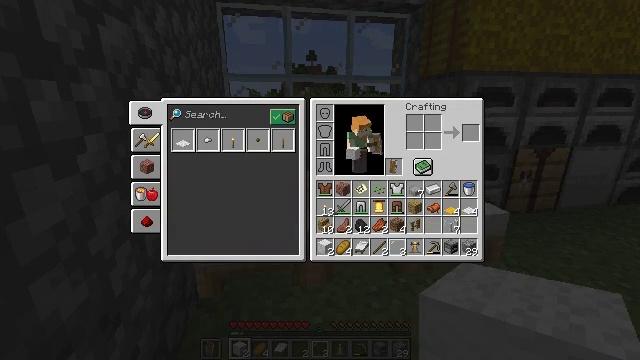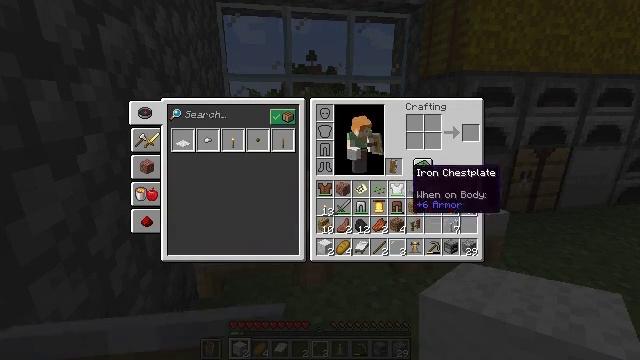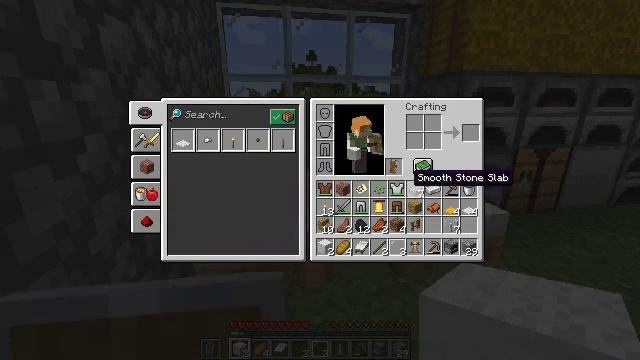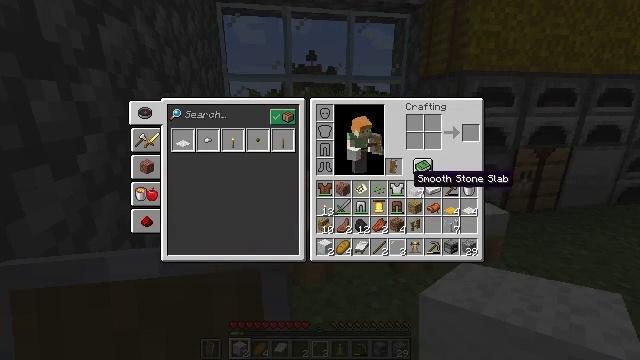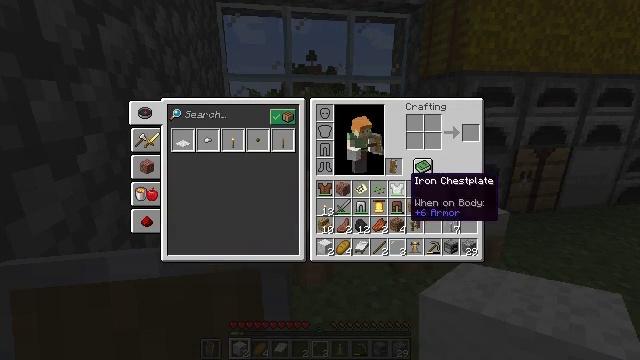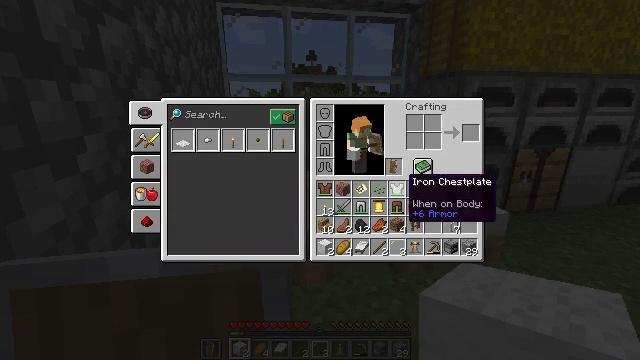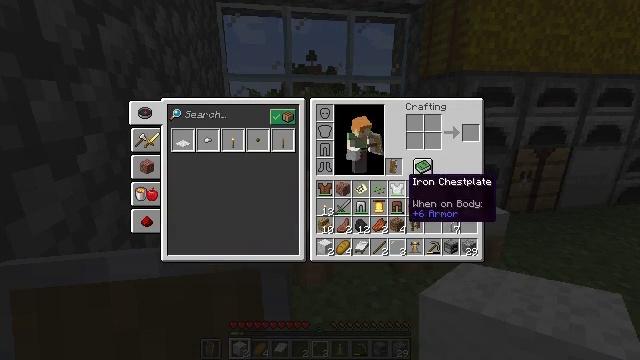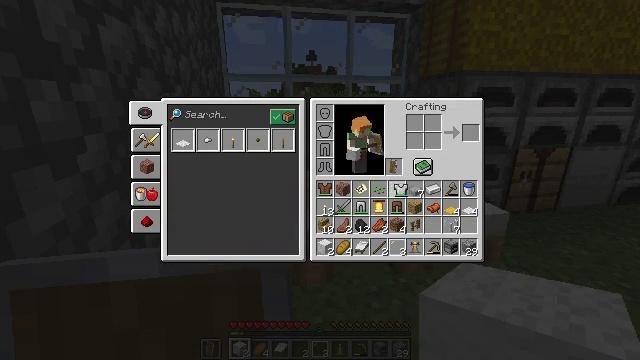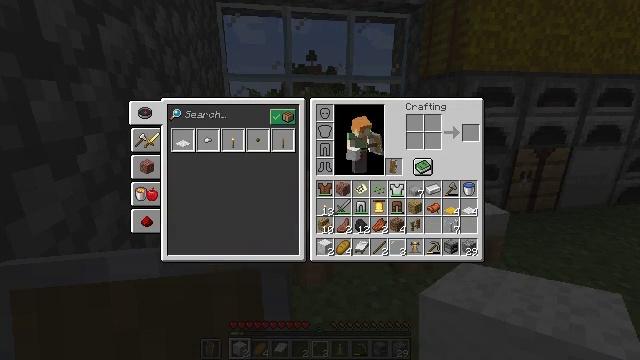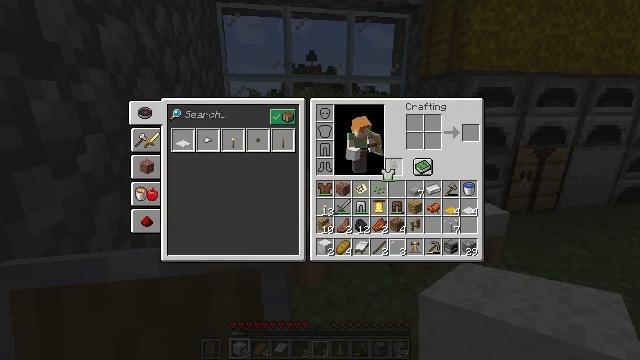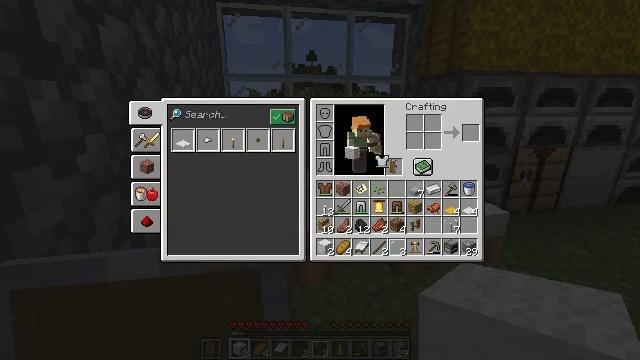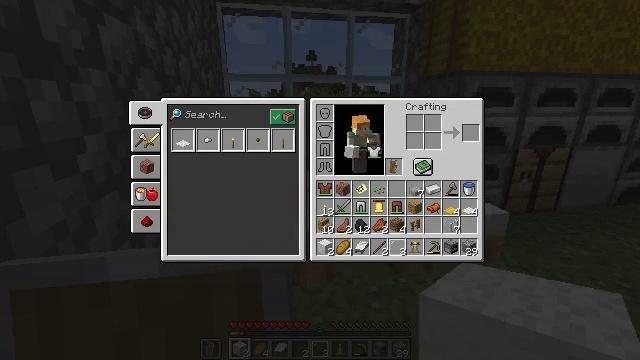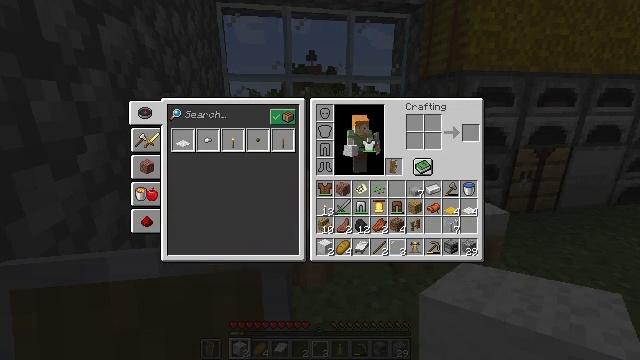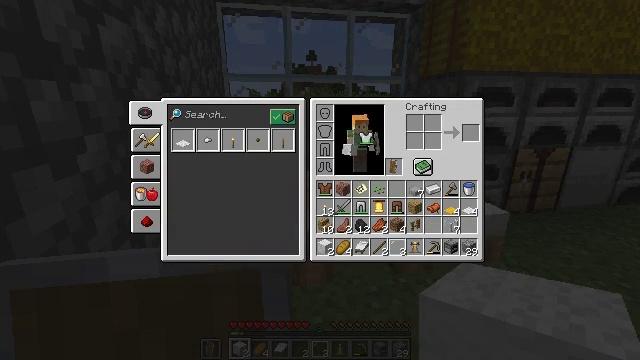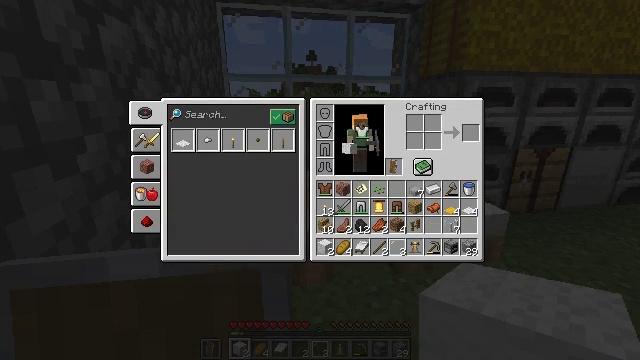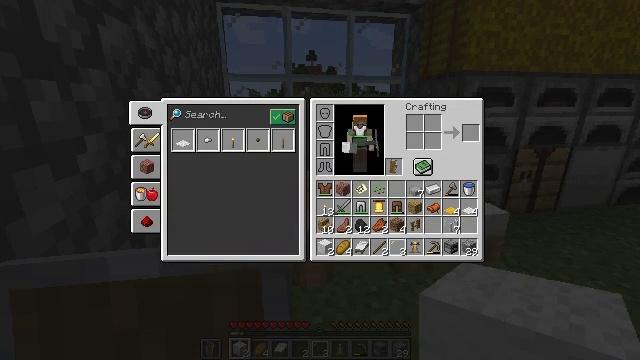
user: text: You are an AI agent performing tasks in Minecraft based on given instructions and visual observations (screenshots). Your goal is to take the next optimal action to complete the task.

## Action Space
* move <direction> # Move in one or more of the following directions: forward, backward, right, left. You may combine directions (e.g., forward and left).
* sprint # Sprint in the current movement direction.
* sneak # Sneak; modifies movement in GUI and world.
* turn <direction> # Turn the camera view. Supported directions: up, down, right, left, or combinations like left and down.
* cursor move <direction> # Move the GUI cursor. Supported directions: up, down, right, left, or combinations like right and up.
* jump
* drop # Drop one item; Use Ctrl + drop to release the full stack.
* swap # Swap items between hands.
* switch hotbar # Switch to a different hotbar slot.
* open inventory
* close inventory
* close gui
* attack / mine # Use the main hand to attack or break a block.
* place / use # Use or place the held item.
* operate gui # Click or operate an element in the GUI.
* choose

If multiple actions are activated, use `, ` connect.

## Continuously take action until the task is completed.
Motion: motion action
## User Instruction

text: Collect dirt by holding left button.
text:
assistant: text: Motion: no_op
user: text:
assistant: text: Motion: no_op
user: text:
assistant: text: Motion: no_op
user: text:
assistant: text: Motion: no_op
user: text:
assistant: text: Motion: no_op
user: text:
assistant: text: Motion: no_op
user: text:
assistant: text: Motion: operate gui
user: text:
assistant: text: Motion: operate gui
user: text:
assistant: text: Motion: cursor move left and up
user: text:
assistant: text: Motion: cursor move up
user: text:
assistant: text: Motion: cursor move left and up
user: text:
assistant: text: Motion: no_op
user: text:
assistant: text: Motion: cursor move up
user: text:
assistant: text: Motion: no_op
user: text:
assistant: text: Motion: no_op
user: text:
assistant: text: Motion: no_op
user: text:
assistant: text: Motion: no_op
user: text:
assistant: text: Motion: no_op
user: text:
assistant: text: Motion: no_op
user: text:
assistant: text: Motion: no_op
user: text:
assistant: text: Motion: no_op
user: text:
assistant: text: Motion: no_op
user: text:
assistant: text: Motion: no_op
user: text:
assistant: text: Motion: no_op
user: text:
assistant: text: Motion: no_op
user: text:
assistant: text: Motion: no_op
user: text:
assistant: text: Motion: cursor move left
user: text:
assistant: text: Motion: no_op
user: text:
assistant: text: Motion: no_op
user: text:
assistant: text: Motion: no_op